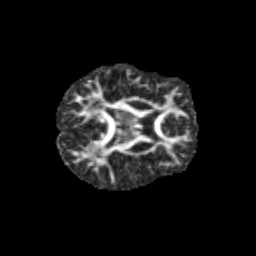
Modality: FA
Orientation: axial
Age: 9
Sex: female
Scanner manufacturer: siemens
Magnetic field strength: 3 T
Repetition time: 3.8 s
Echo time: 0.07 s